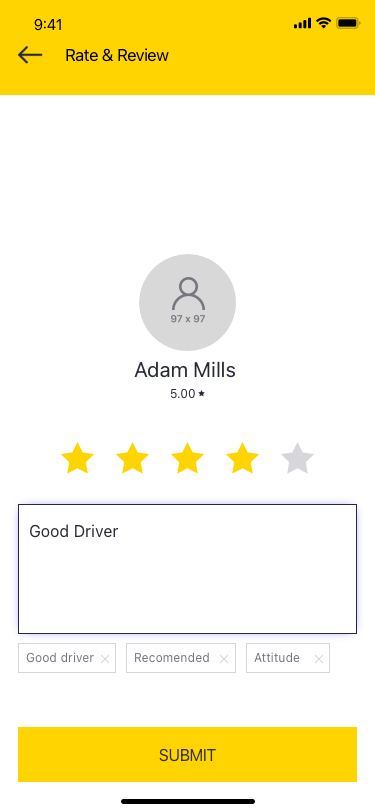
Text in this UI design:
Good Driver
Good driver
Recomended
Attitude
Adam Mills
5.00